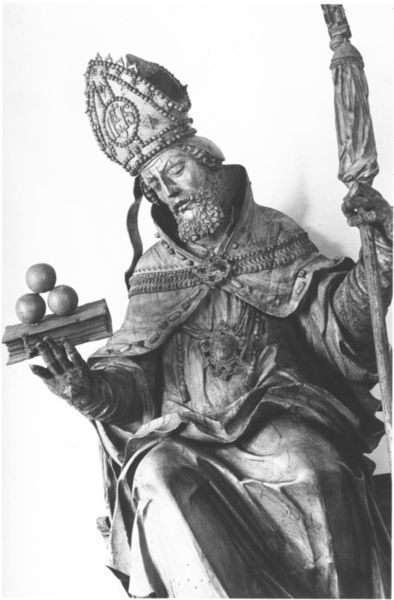
Titel: Hochaltar
Künstler: Jörg Zürn
Standort: Überlingen, St. Nikolaus (EU - D - BW)
Schlagwörter: hand, mann, sitzen, grau, marmor, schwarz, ornament, alt, bart, bibel, falten, kragen, stein, kirche, figur, gewand, haare, mantel, skulptur, statue, orangen, äpfel, stab, gewicht, kette, bischof, buch, kugeln, schnitzerei, mitra, schließe, bischofsstab, nikolaus, obergewand, hoilz, hieliger, miotra, sweiß